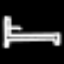
Label: bed